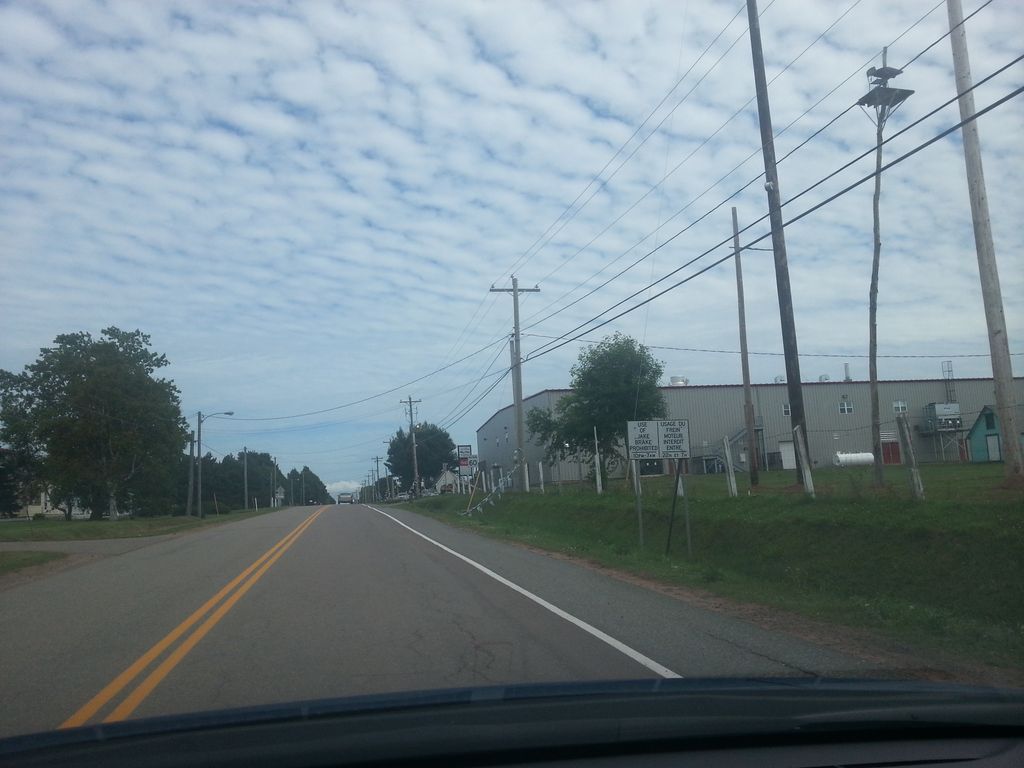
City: charlottetown